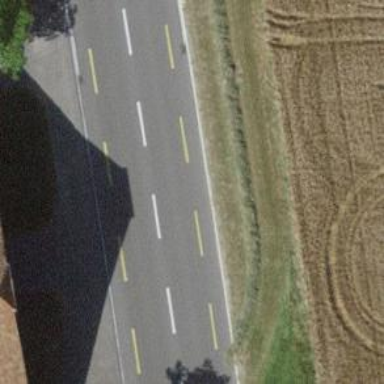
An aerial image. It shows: Primary highway with dedicated lane for cyclists.